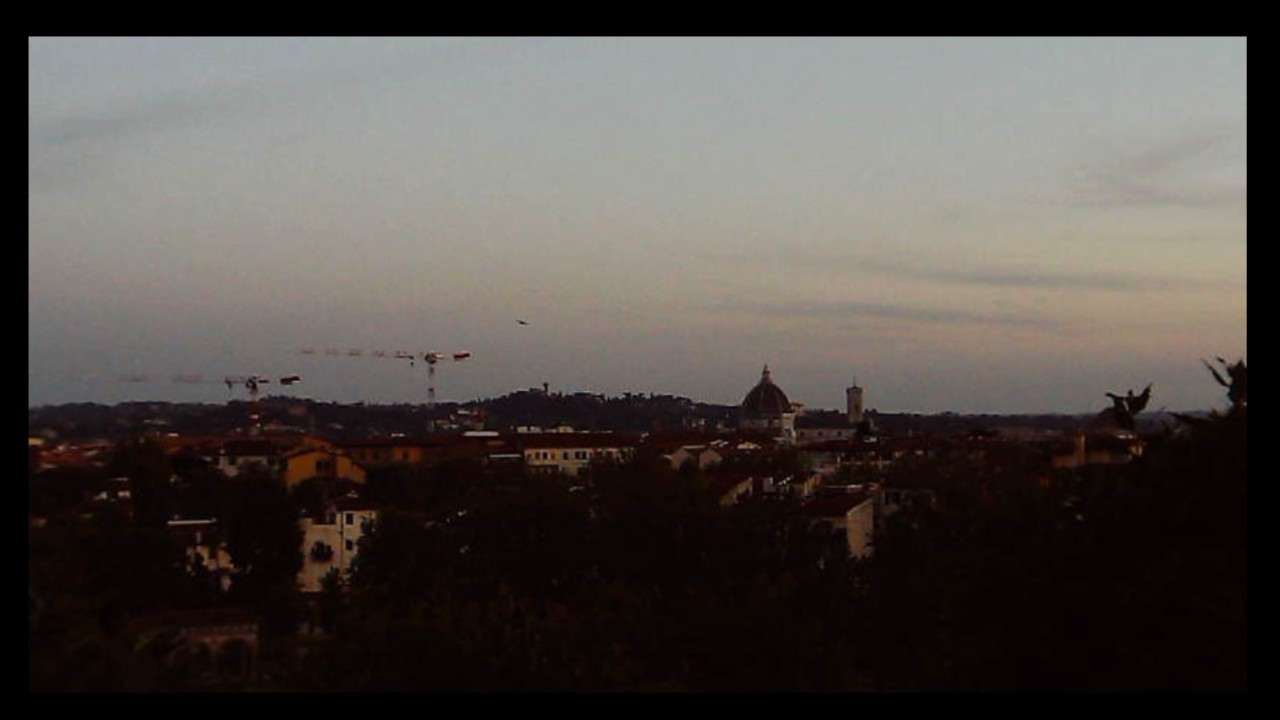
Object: DJI Mini 3